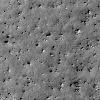
Atmospheric dust classification: not_dusty